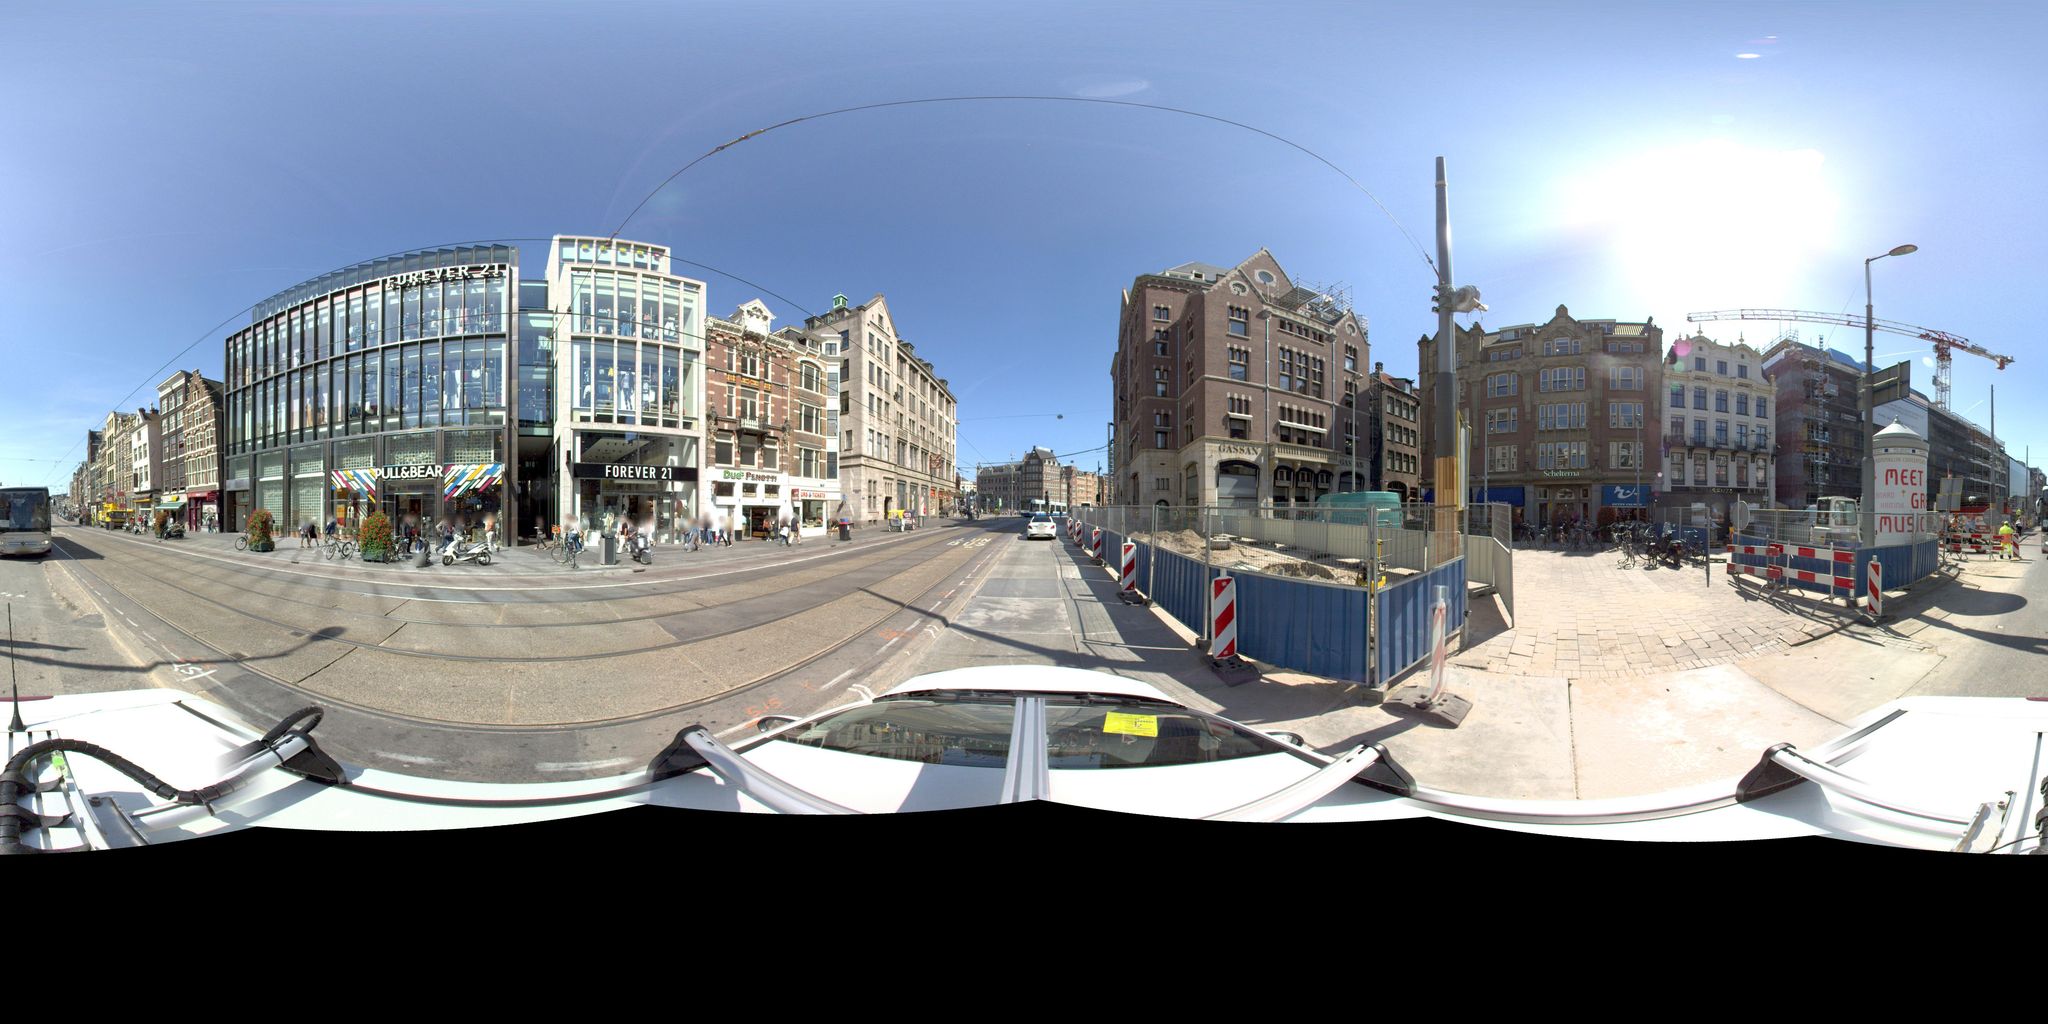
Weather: clear
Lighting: day
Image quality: good
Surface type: railway
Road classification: secondary
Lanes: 2
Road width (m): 1.25
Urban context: urban centre
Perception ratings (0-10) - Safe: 0.45, Lively: 5.74, Beautiful: 6.81, Boring: 5.21, Depressing: 5.97, Wealthy: 2.64